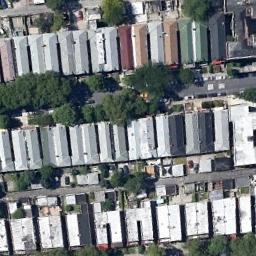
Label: dense_residential